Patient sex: F
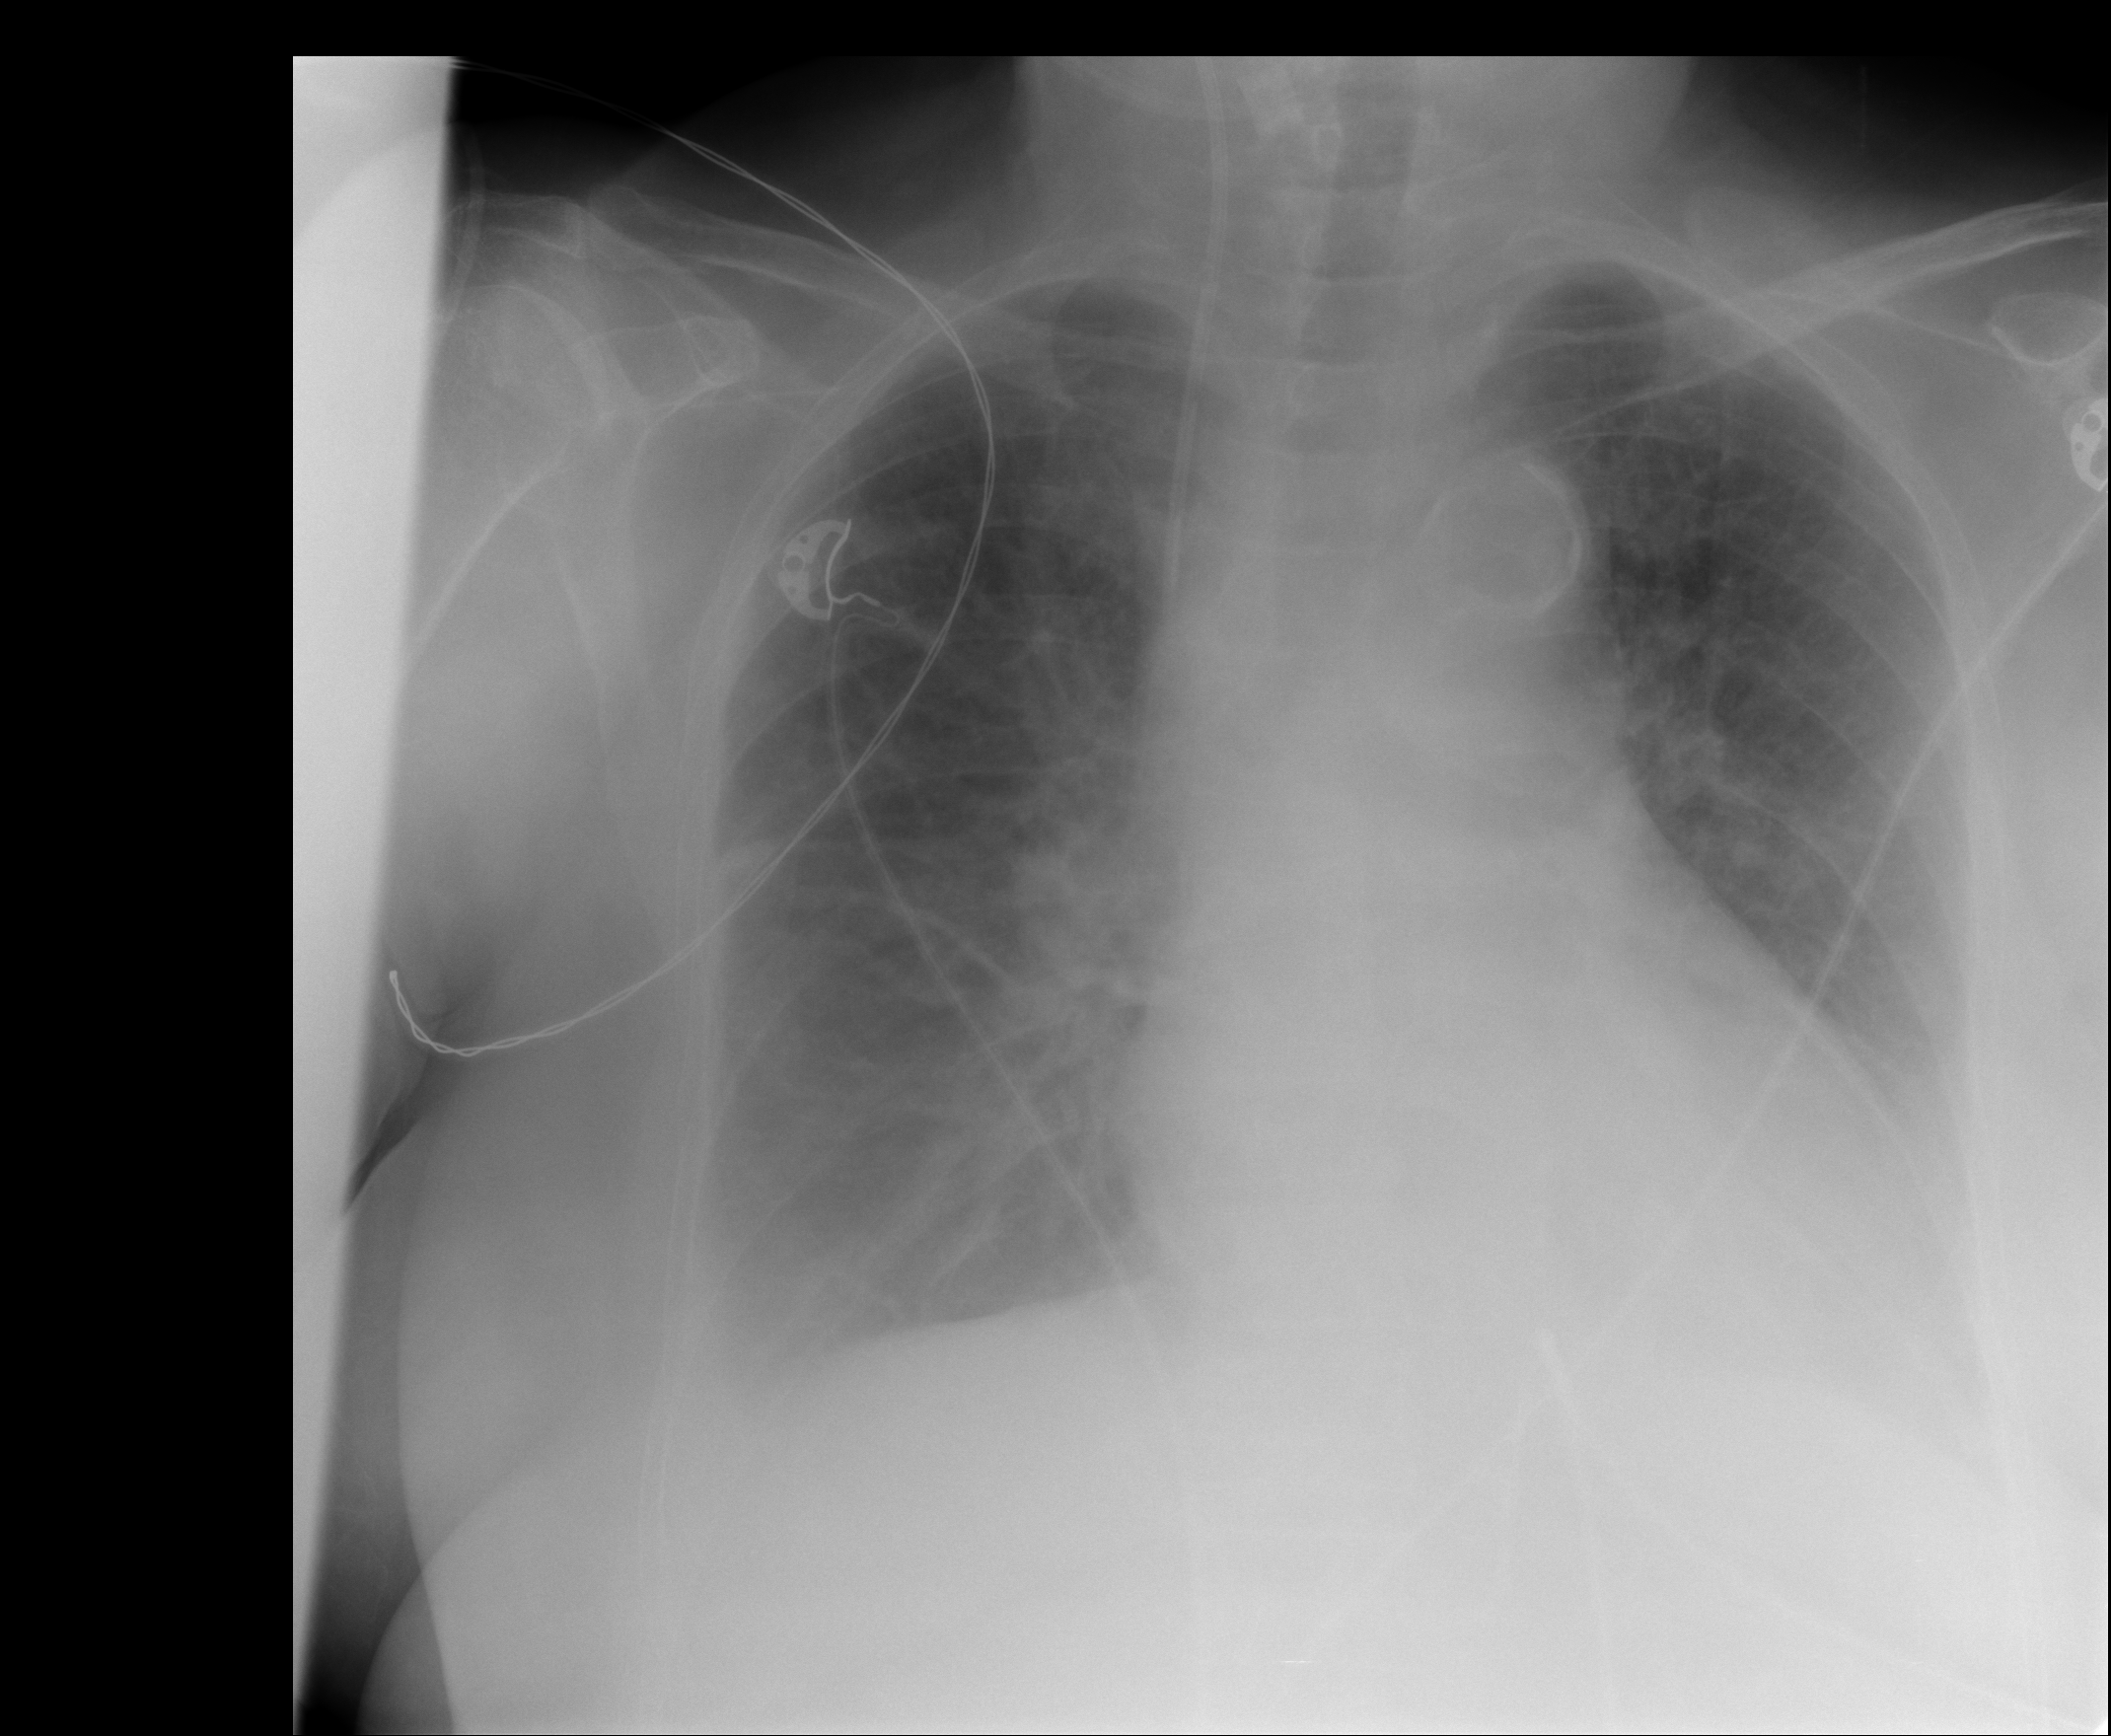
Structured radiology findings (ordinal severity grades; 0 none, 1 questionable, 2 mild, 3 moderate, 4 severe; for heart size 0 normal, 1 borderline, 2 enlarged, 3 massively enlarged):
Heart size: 2
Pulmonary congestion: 2
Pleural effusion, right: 2
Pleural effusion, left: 2
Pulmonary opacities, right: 0
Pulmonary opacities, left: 0
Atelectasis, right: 2
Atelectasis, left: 2